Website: lowes
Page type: customer-info-address
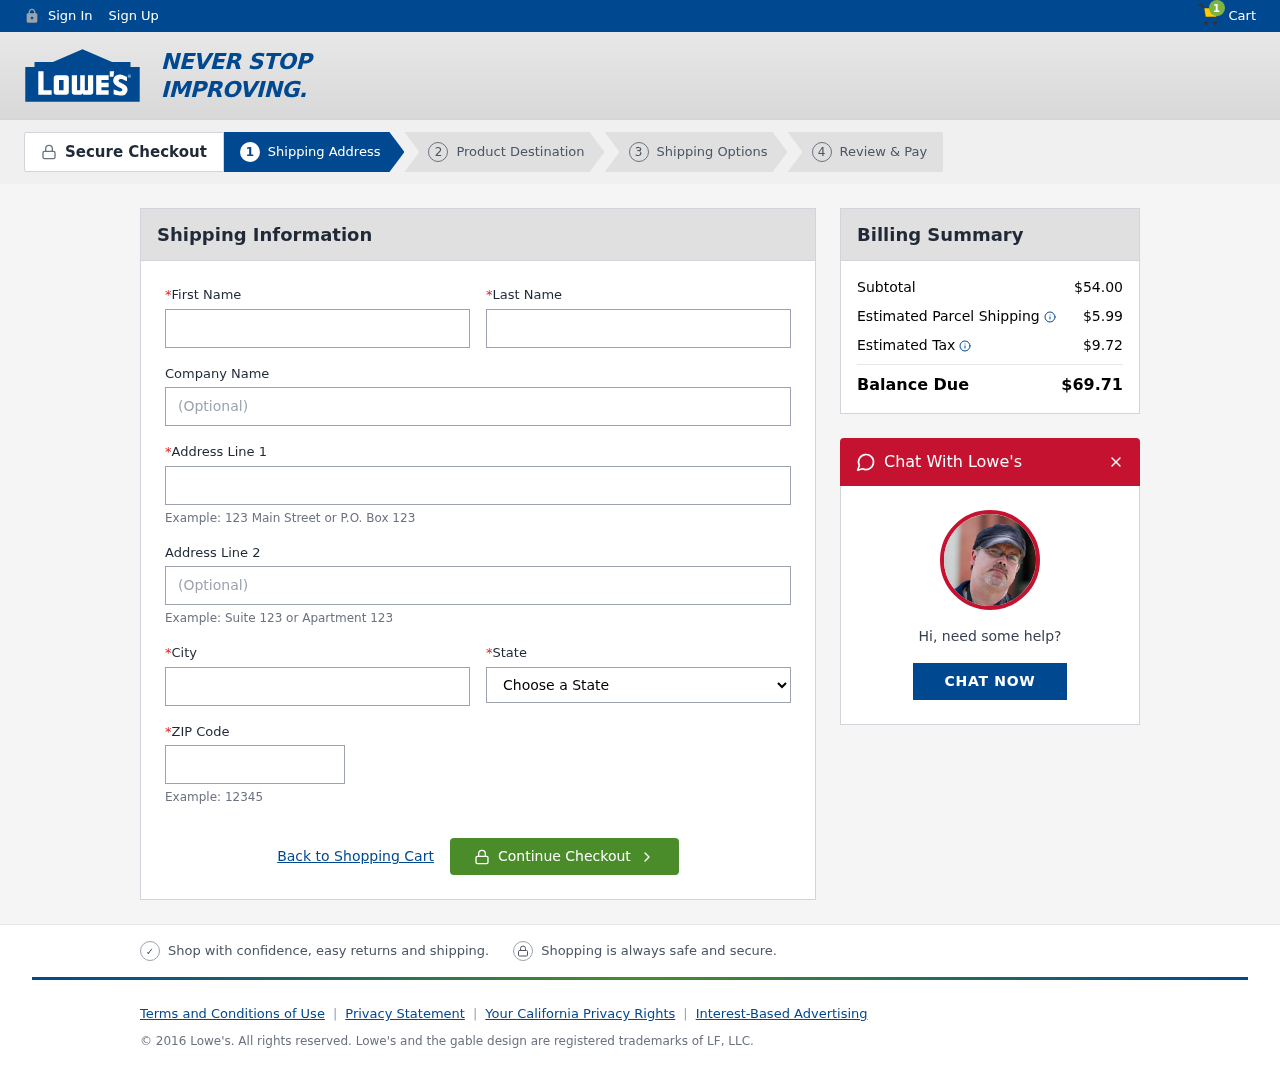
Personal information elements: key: PII_CITY
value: Jasonfort
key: PII_COMPANY
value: Winters Group
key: PII_FIRSTNAME
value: Christopher
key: PII_LASTNAME
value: Campbell
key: PII_POSTCODE
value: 51969
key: PII_STATE
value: South Dakota
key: PII_STREET
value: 895 Gary Cove
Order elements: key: ORDER_NUM_ITEMS
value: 1
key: ORDER_SUBTOTAL
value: $54.00
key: ORDER_SHIPPING_COST
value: $5.99
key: ORDER_TAX
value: $9.72
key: ORDER_TOTAL
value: $69.71